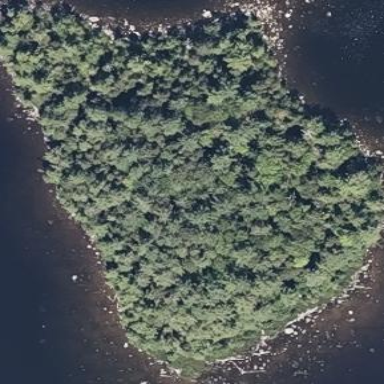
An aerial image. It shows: Mixed woodland on island. The trees have mix of leaf types and cycles.